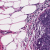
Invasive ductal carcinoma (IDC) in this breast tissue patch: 0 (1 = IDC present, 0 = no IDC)